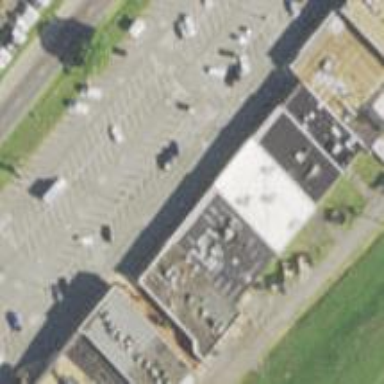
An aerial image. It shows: Healthcare clinic.